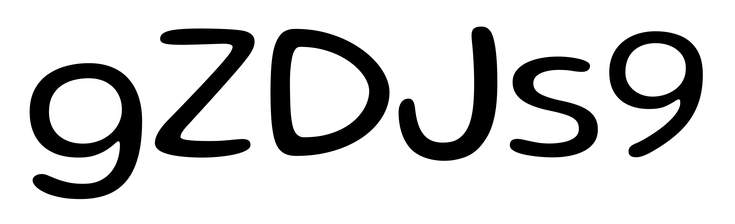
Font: Gluten_Light